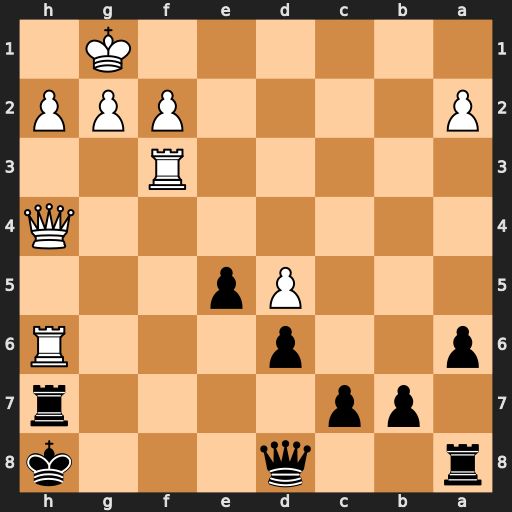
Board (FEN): r2q3k/1pp4r/p2p3R/3Pp3/7Q/5R2/P4PPP/6K1
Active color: b
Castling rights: -
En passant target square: -
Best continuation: Qxh4 Rxh4 Rxh4